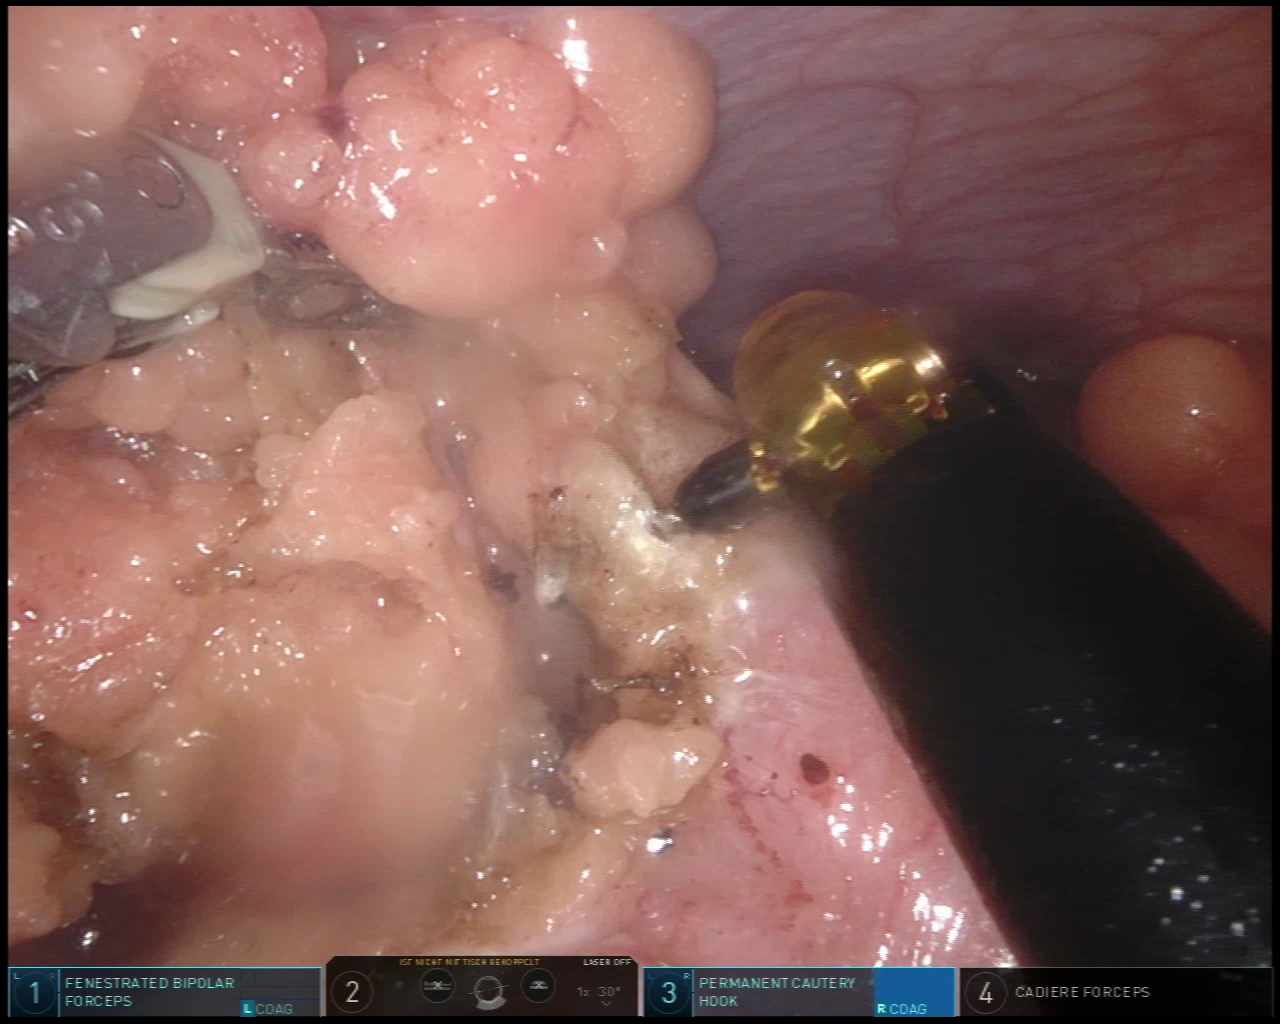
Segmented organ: colon
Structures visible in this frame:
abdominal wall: yes
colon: yes
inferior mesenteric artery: no
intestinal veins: no
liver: no
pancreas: no
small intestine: no
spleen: yes
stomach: no
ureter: no
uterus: no
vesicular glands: no